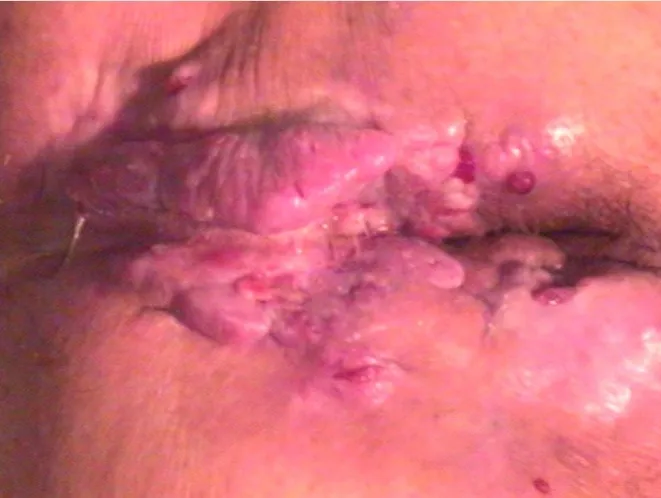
Perianal mass. . Large, irregular perianal ulcerated mass with multiple fistula tracts.
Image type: medical_photograph (other_medical_photograph)